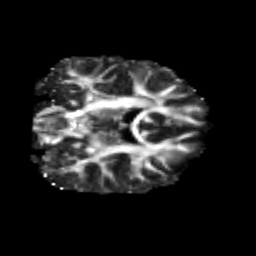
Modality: FA
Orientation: coronal
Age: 20
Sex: female
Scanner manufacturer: siemens
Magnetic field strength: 3 T
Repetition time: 3.5 s
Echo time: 0.125 s